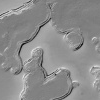
Atmospheric dust classification: not_dusty